Interaction volume radius: 5 \u00c5
Interaction volume height: 30 \u00c5
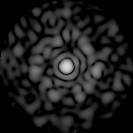
Disorder parameter: 0.8589